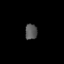
Tissue: lung
Cell type: Endothelial cells
Senescence score: 0.5859
Nuclear area (px): 187
Mean DAPI intensity: 86.834